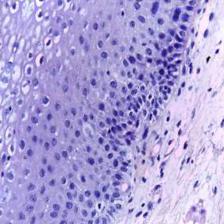
Diagnosis: Normal